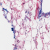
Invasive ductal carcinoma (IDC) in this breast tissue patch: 0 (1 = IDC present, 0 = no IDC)